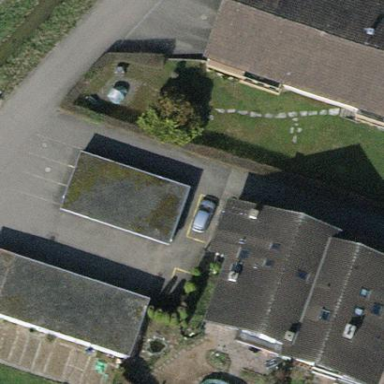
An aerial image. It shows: Group of garages.